Field crop: maize
Growth stage: 2
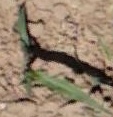
Species: maize